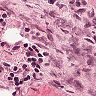
Metastatic tissue present: no